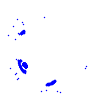
Particle: electron